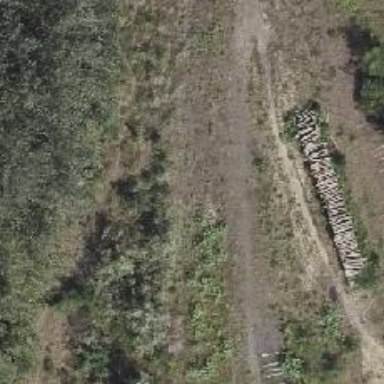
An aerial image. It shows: Abandoned railway with historical significance.